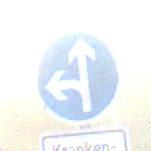
Verkehrszeichen: VorgeschriebeneFahrtrichtungGeradeausOderLinks
Zusatzzeichen unten: BesondereFahrzeugeUndTransportgueter4
Umgebung: Outdoor, Nature
Tageszeit: SunriseSunset
Wetter: PartlyCloudy
Licht: Natural
Jahreszeit: NotSpecified
Kontrast: HighContrast